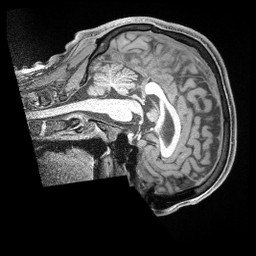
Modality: T1w
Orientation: sagittal
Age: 32
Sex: male
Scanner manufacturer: siemens
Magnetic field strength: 3 T
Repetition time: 2 s
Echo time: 0.00211 s